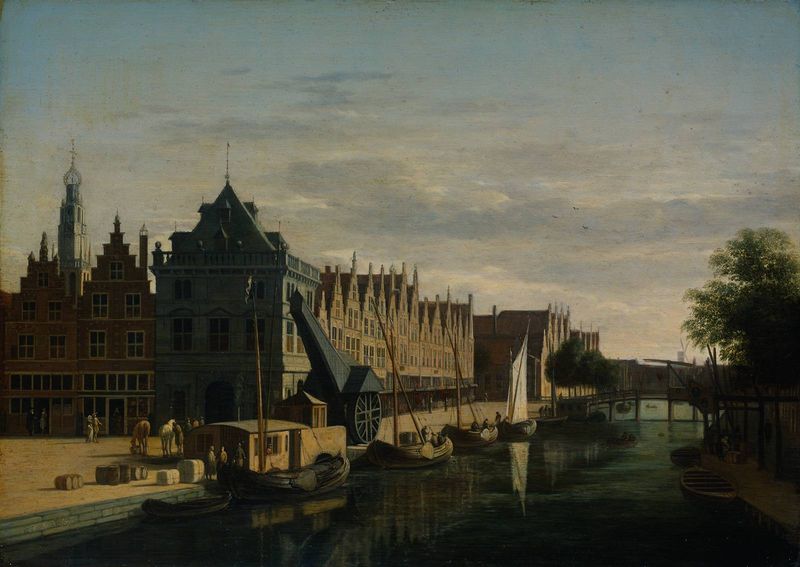
Titel: An der Spaarne in Haarlem
Künstler: Gerrit Adriaensz. Berckheyde
Standort: Amsterdam
Institution: Rijksmuseum
Schlagwörter: baum, blau, gemälde, himmel, schatten, vogel, wasser, weiß, wolken, bäume, fluss, kirchturm, landschaft, menschen, see, stadt, ufer, abend, braun, fenster, grau, licht, männer, orange, tür, gebäude, haus, rot, weg, malerei, architektur, spitze, holland, niederlande, bach, gracht, häuser, mühle, spiegelung, windmühle, brücke, gewässer, hütte, kanal, kirche, händler, personen, spitzen, front, boot, boote, handel, kahn, pferd, pferde, schuppen, turm, deutschland, balkon, ruhig, schiff, schiffe, segel, segelboot, sommer, fassade, fassaden, kisten, fischer, mast, segelschiff, bündel, gepäck, heu, transport, dorf, giebel, mauer, markt, platz, hafen, kähne, ladung, rad, werft, kai, kaimauer, kuppel, lastkahn, masten, promenade, steg, stufen, tor, segelboote, stadtansicht, kanone, kreuz, tumr, türme, palast, fracht, kran, wasseroberfläche, kiste, fass, gotisch, fachwerk, geschosse, wetterfahne, fässer, altdeutsch, anlegestelle, norddeutschland, häuserzeile, jaus, paläste, häuserblock, treppengiebel, dor, zugbrücke, hamburg, heuballen, brück, starße, wassermühle, waren, nordisch, danzig, handelsstadt, e, promenader